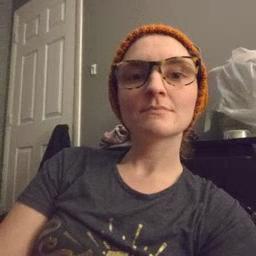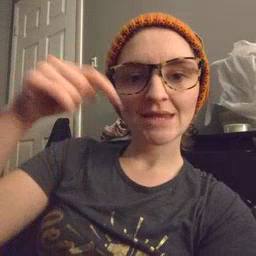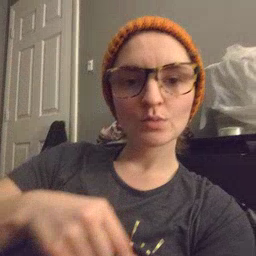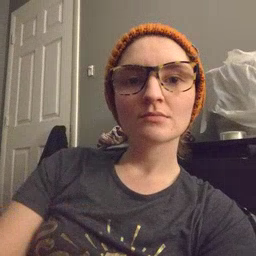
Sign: down